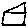
Label: house